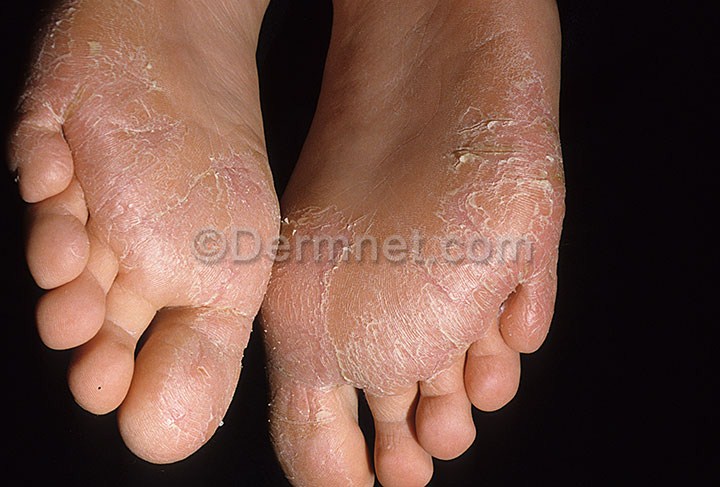
Disease: Eczema Photos